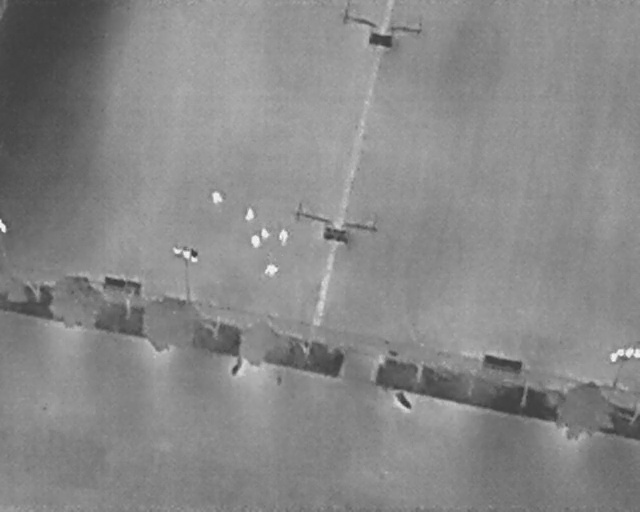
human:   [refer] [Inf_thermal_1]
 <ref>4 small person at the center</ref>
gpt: <box>[[32, 37, 35, 39, 2], [37, 40, 40, 42, 2], [40, 44, 42, 46, 2], [38, 45, 41, 47, 2]]</box>